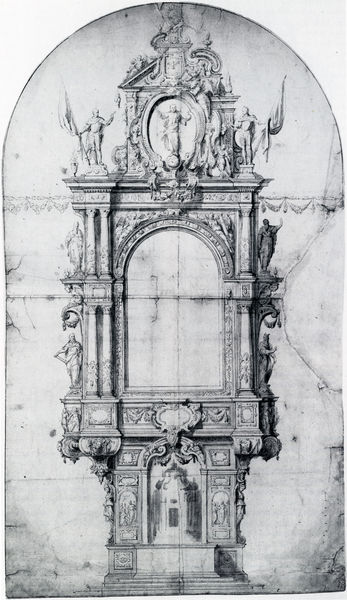
Titel: Entwurf für den Hochaltar von St. Michael
Künstler: Friedrich Sustris
Standort: München
Institution: Münchner Stadtmuseum
Schlagwörter: flügel, gott, weiß, menschen, bewegung, fenster, frau, grau, männer, schmuck, schwarz, skizze, säule, säulen, zeichnung, ornament, architektur, barock, falten, rahmen, sockel, spiegel, kirche, figur, klassizismus, gotik, rechts, renaissance, oval, rund, engel, skulptur, statue, relief, papier, bogen, fahnen, studie, fahne, flagge, giebel, grafik, graphik, vergilbt, pilaster, figuren, rundbogen, banner, treppe, treppen, kartusche, detail, ornamente, verzierung, print, stuck, stufen, podest, tor, foto, bögen, nische, schild, medaillon, kreuz, links, denkmal, druck, stich, bleistift, entwurf, tinte, altar, kapitelle, girlanden, halbrund, pergament, wappen, skulpturen, plastiken, statuen, voluten, gotisch, christus, grab, jesus, historismus, heiliger, plan, tempel, heilige, register, emblem, mittelfeld, madonna, träger, schrein, sakral, knick, druch, altarbild, grabmal, gebälk, tryptichon, riss, grundriss, aufriss, ädikula, halbsäulen, genau, geschmückt, tabernakel, epitaph, mensa, eklektisch, coat of arms, mandorla, auferstandener, apostel, evangelisten, gekuppelte säulen, memorie, gespränge, altaraufbau, roccaille, auferstanden, standfiguren, altarwand, felief, historismuis, kein druck, sakramentshaus